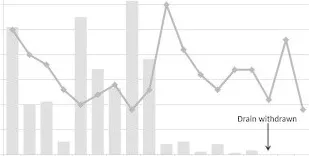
Clinical course. Wtr, water; SD, soft diet; BT, body temperature.
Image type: pathology (immunostaining)